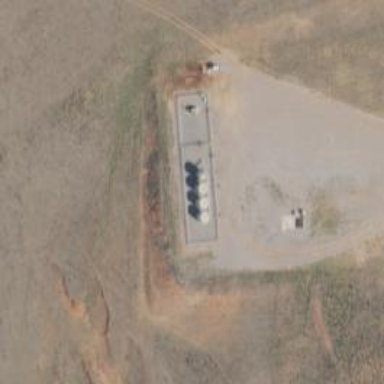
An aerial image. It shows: Storage tank with man-made structure.